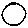
Label: circle